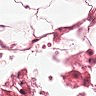
Metastatic tissue present: no